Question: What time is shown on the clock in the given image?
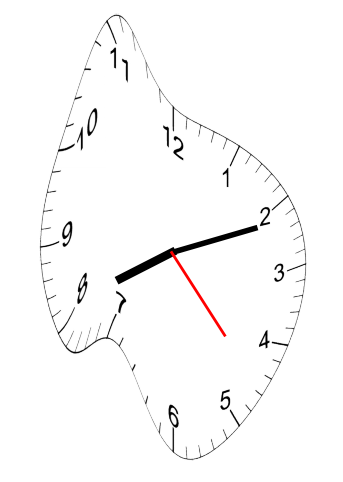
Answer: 08:11:23